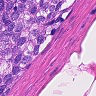
Metastatic tissue present: yes